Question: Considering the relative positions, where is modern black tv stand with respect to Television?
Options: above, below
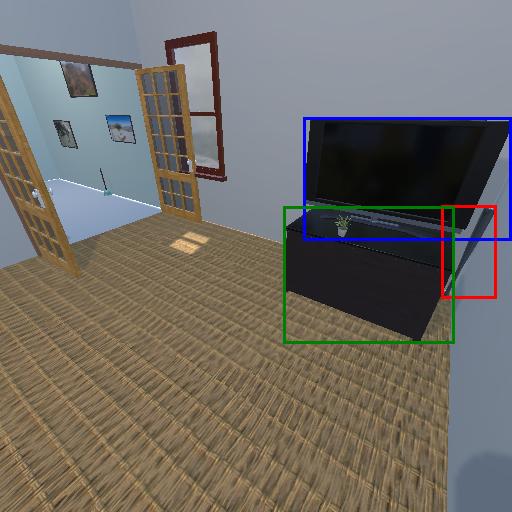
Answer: above